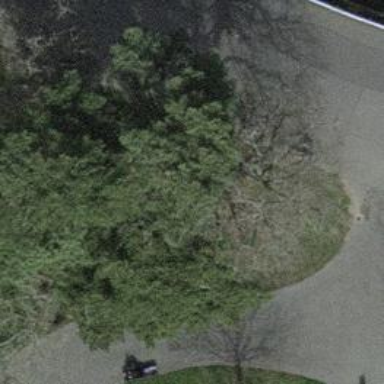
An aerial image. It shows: Evergreen needle-leaved tree.